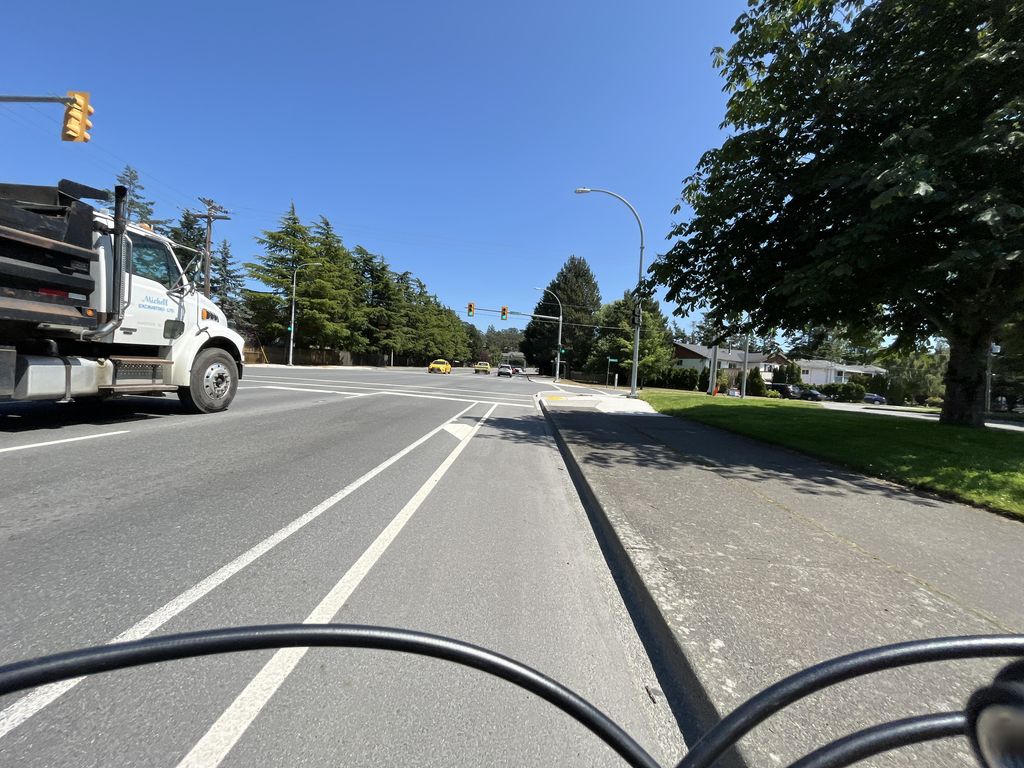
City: victoria